Question: I am trying to plot a calendar heat map in ggplot2 but I want to color it by month of the year. The heat map looks something like this:  and the code I got is:
'''
ggplot(cal, aes(x=cdow,y=-week))+
geom_tile(aes(fill=counts,colour="grey50"))+
geom_text(aes(label=day),size=3,colour="grey20")+
facet_wrap(~cmonth, ncol=3)+
scale_fill_gradient(low = "moccasin", high = "dodgerblue", na.value="white")+
scale_color_manual(guide=F,values="grey50")+
scale_x_discrete(labels=c("S","M","T","W","Th","F","S"))+
theme(axis.text.y=element_blank(),axis.ticks.y=element_blank())+
theme(panel.grid=element_blank())+
labs(x="",y="")+
coord_fixed()
'''
I got it from <URL>. Is there any way that I can give each month a different color regardless of count? e.g. have the same color for Jan-Mar, and a different one for Apr-Jun.
Any pointers would be immensely helpful!! thanks.
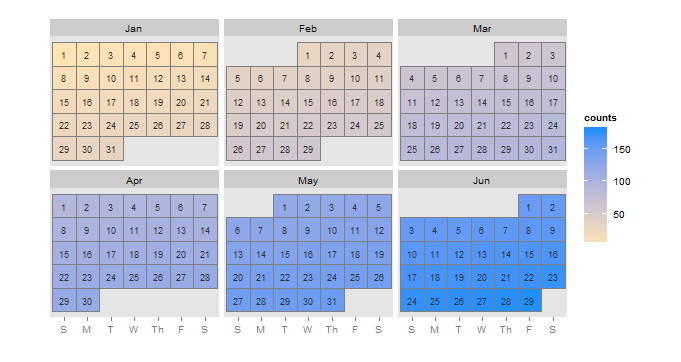
Answer: Not tested as we don't have any reproducible data, but the following should do it :
'''
ggplot(cal, aes(x=cdow,y=-week))+
geom_tile(aes(fill=cmonth,colour="grey50"))+
geom_text(aes(label=day),size=3,colour="grey20")+
facet_wrap(~cmonth, ncol=3)+
scale_fill_discrete()+
scale_color_manual(guide=F,values="grey50")+
scale_x_discrete(labels=c("S","M","T","W","Th","F","S"))+
theme(axis.text.y=element_blank(),axis.ticks.y=element_blank())+
theme(panel.grid=element_blank())+
labs(x="",y="")+
coord_fixed()
'''
I just changed 'fill=counts' to 'fill=cmonth' in 'geom_tile()', and 'scale_fill_gradient' to 'scale_fill_discrete'.